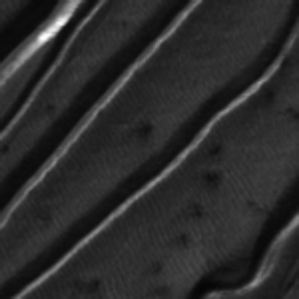
Label: frost